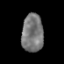
Tissue: prostate
Cell type: T cells
Senescence score: 0.3059
Nuclear area (px): 798
Mean DAPI intensity: 120.455